Question: This is kind of a newbie question. I am new to ORM and I would like to know if the following is possible:
Let's say I have a "users" table with three fields: "id", "user_name", and a foreign key "country_id" that points to the table "countries"

Now, if I want to insert a new user, I first look for the id of the country in "countries" table (for instance 11) and then I create an instance of User (declarative base object)
'''
new_user = User('Johnny', 11)
session.add(new_user)
'''
What I would like to know, if it is possible to add directly the new user, passing only the country name... something like this:
'''
new_user = User('Johnny', Country('Spain')) # Note the country instance
session.add(new_user)
'''
I tried things like this, but the best result I got is that the ORM tries to insert another country called Spain.
Thanks in advance!!
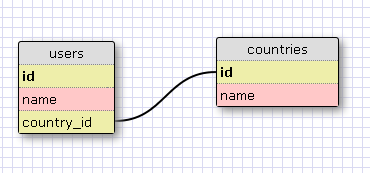
Answer: Assuming that 'Spain' in the database, you'll need the following:
'''
new_user = User(name='Johnny', country_id=session.query(Country).filter_by(name='Spain').one().id)
'''
which in a clearer version is:
'''
country = session.query(Country).filter_by(name='Spain').one()
new_user = User(name='Johnny', country_id=country.id)
'''
if you have a 'User.country' <URL> defined this can simply be:
'''
country = session.query(Country).filter_by(name='Spain').one()
new_user = User(name='Johnny', country=country)
'''
if the 'User.country' relationship has a 'users' <URL>, you can also do:
'''
country = session.query(Country).filter_by(name='Spain').one()
country.users.add(User(name='Johnny'))
'''